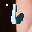
Label: 6